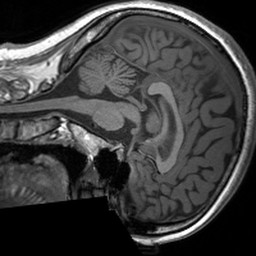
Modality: T1w
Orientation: sagittal
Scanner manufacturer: siemens
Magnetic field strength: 3 T
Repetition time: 1.54 s
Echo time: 0.00234 s